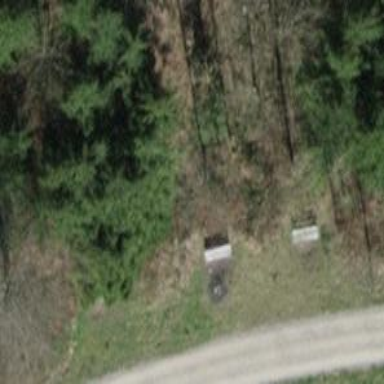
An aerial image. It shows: Bench for seating.